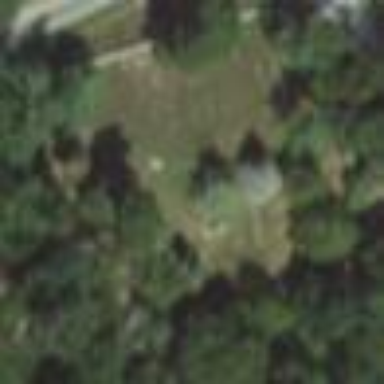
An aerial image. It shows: Cemetery.